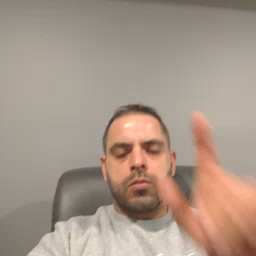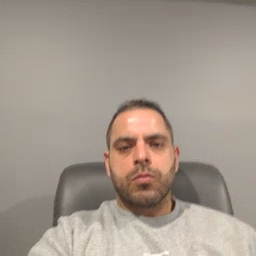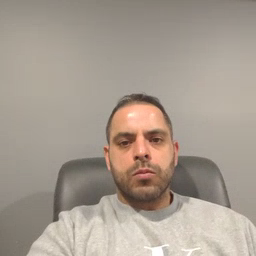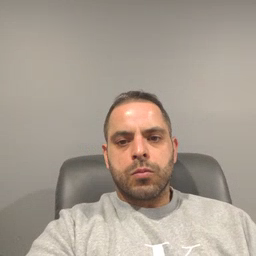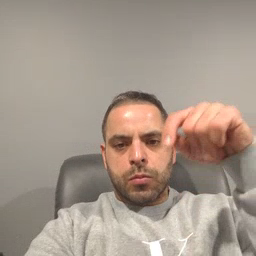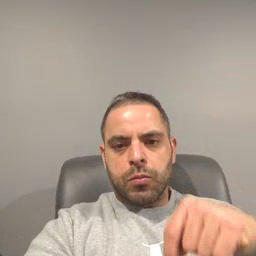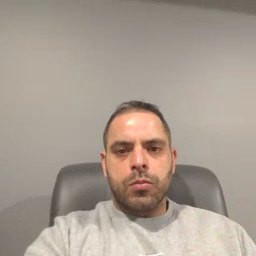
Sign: down